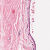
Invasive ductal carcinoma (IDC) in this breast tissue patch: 0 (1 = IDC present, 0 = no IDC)